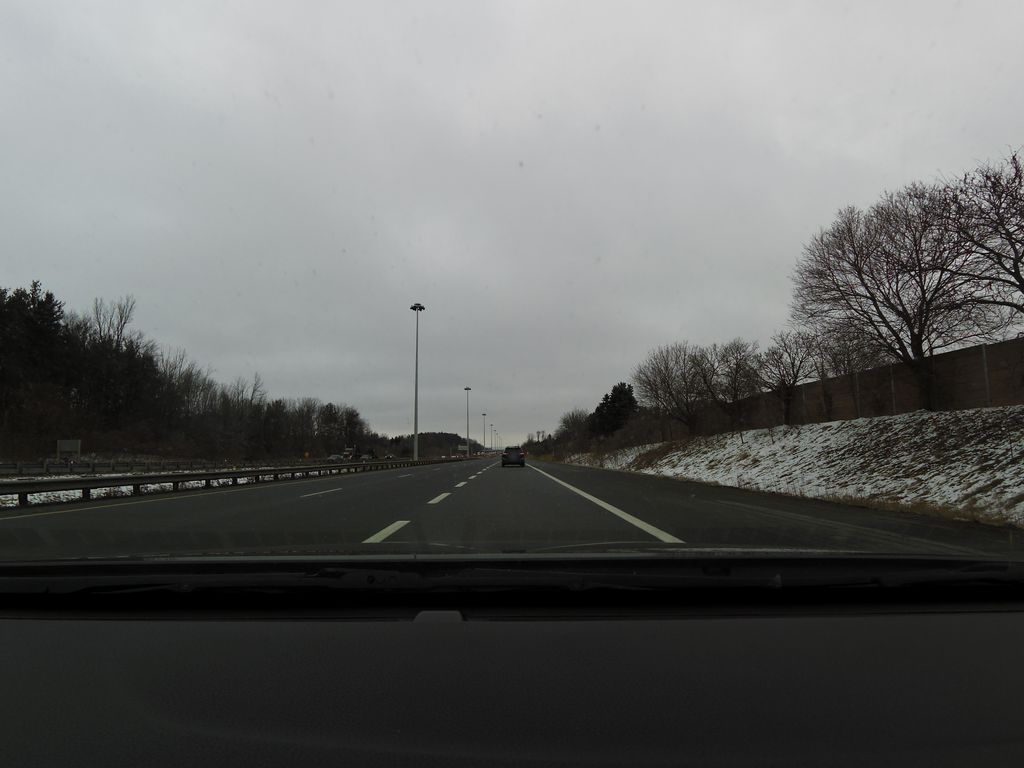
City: hamilton